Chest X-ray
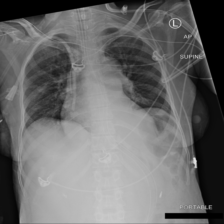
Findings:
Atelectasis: negative
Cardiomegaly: negative
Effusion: negative
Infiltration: negative
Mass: negative
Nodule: negative
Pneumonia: negative
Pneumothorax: negative
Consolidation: negative
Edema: negative
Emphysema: negative
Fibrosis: negative
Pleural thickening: negative
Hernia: negative